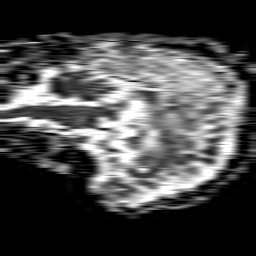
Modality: ADC
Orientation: sagittal
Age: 67
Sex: female
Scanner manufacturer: philips
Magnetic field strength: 1.5 T
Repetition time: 4.6 s
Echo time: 0.09059 s